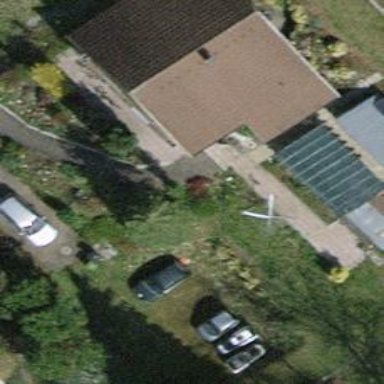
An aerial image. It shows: Detached building.